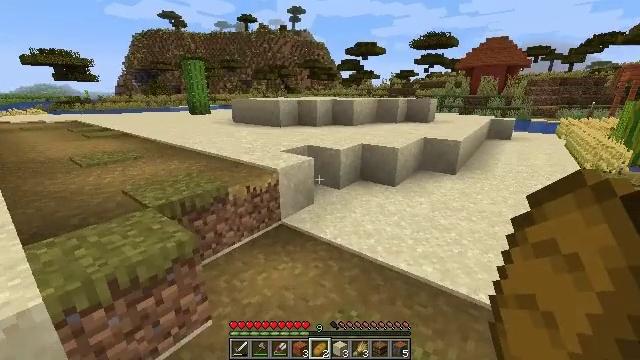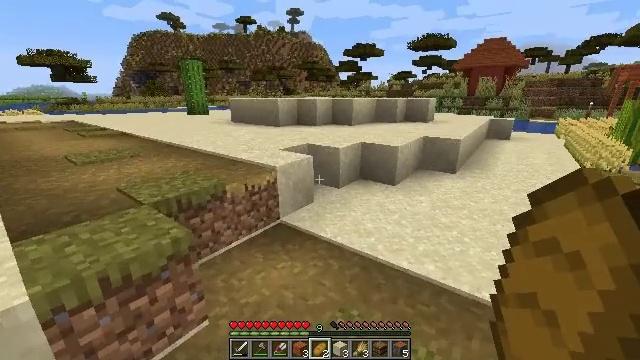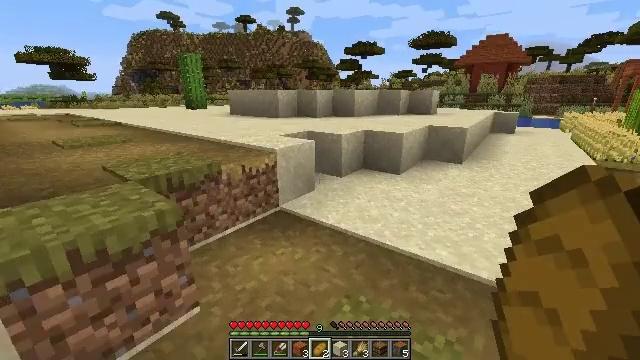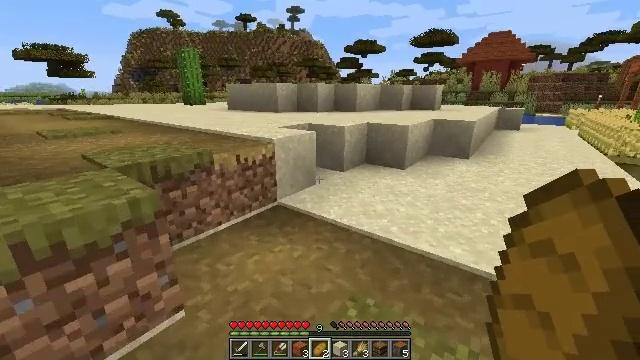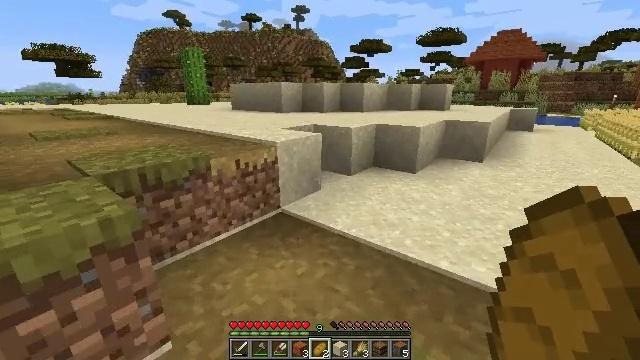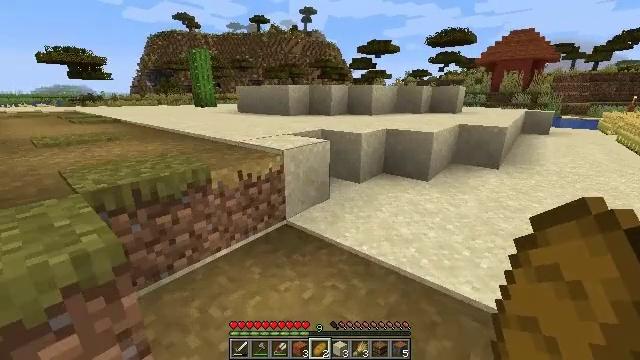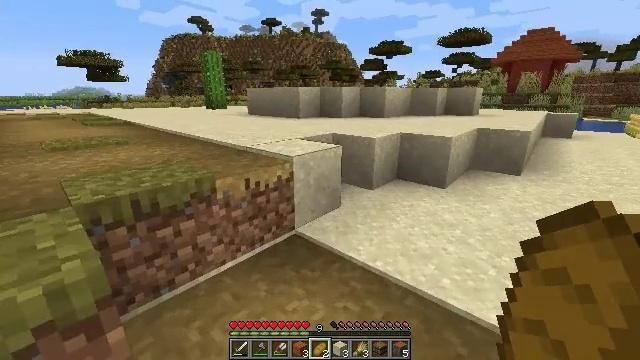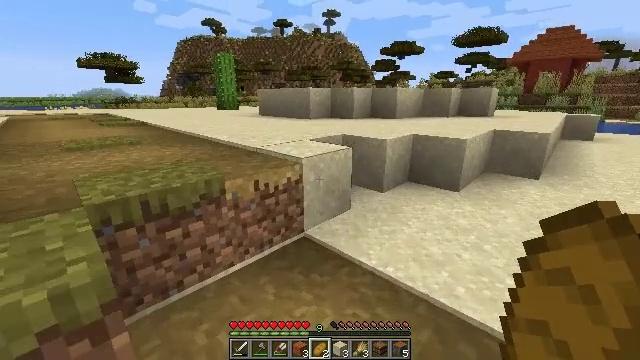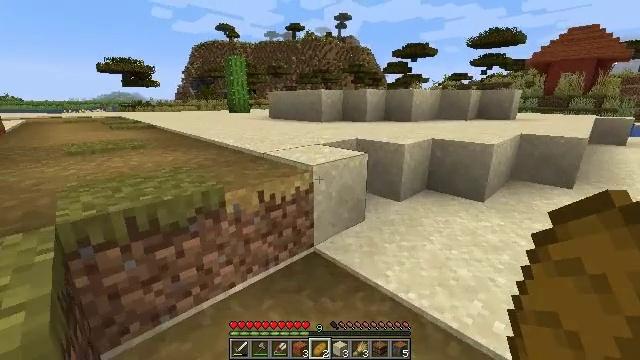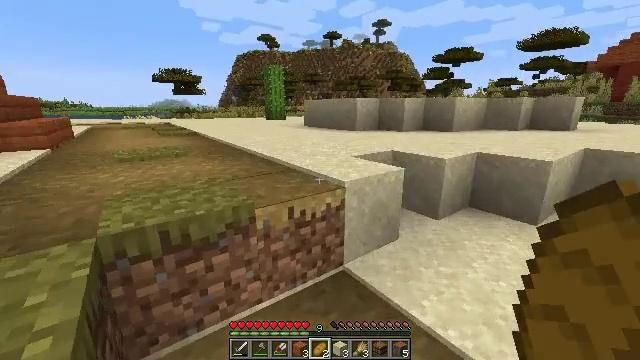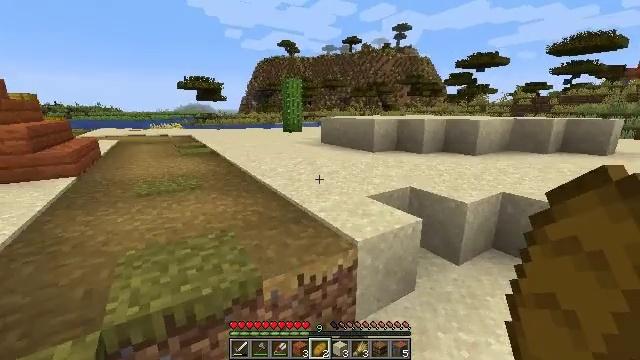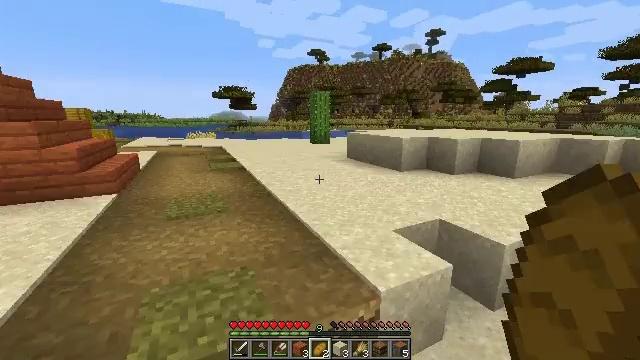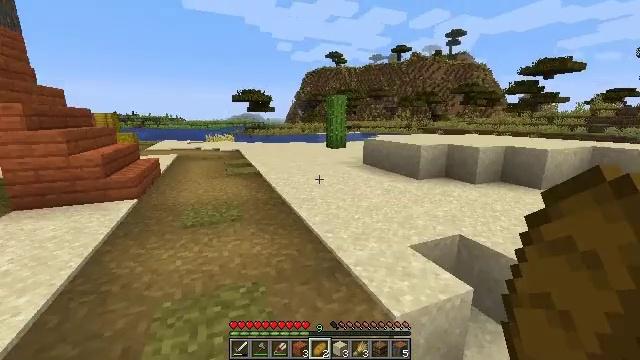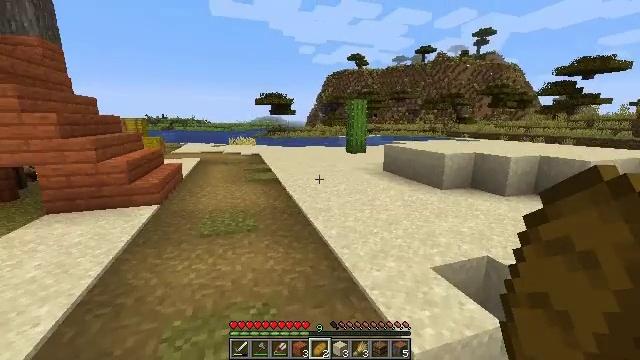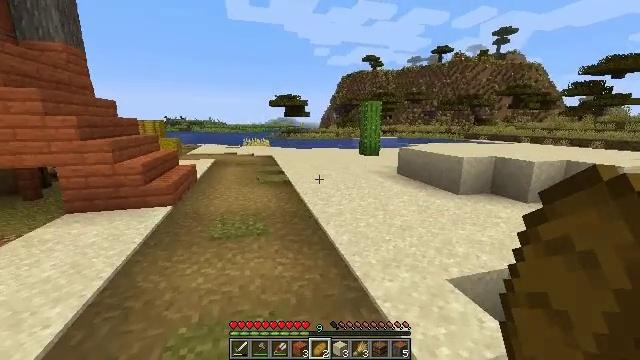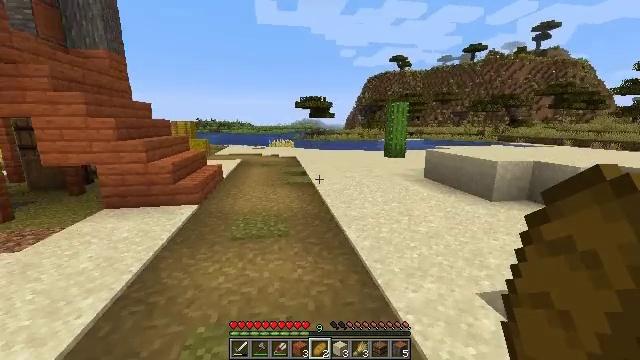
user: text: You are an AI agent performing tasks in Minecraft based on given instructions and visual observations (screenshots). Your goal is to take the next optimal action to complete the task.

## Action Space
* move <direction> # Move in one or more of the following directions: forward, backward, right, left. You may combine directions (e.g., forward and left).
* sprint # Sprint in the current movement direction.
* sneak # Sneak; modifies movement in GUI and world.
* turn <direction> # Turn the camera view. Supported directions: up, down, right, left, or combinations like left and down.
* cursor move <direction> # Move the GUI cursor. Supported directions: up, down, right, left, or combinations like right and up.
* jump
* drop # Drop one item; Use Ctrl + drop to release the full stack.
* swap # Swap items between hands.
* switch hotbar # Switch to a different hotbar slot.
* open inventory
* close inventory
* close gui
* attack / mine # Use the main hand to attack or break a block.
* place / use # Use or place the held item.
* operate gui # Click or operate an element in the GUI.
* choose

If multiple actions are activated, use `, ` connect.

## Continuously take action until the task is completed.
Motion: motion action
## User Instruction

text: Remove a bread from the inventory.
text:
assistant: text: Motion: move forward
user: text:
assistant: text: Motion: move forward
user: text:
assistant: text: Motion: move forward
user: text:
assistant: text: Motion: move forward, turn left
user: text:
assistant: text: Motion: move forward, turn left
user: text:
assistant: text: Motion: move forward, turn left
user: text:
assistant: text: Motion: move forward, turn left
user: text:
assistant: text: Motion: move forward, turn left
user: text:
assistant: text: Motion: move forward, turn left and up, jump
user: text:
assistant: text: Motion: move forward, turn left, jump
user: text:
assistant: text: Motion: move forward, turn left and up, jump
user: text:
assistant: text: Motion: move forward, turn left, jump
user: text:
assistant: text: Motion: move forward, turn left, jump
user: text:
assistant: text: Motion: move forward, turn left, jump
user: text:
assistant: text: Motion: move forward, turn left, jump
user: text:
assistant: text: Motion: move forward, turn left, jump
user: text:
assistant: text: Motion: move forward, turn left, jump
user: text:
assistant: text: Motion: move forward, turn left, jump
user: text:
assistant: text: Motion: move forward, turn left, jump
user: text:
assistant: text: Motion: move forward, turn left, jump
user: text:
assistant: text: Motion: move forward, turn left, jump
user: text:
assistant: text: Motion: move forward, turn left, jump
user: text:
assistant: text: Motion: move forward, jump
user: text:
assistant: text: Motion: move forward, jump
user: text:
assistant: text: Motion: move forward, turn left, jump
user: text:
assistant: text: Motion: move forward, jump
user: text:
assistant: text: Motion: move forward, jump
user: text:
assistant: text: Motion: move forward, jump
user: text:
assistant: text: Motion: move forward, jump
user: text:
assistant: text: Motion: move forward, jump